Field crop: maize
Growth stage: 2
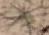
Species: salsola